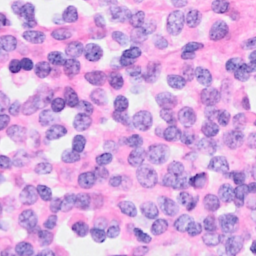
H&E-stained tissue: Breast